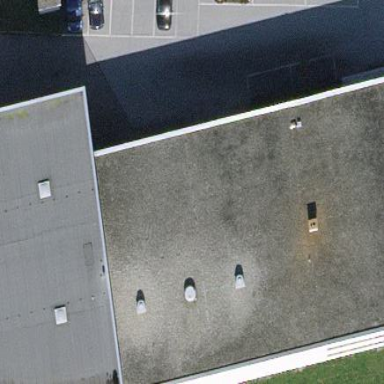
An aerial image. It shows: Industrial building.